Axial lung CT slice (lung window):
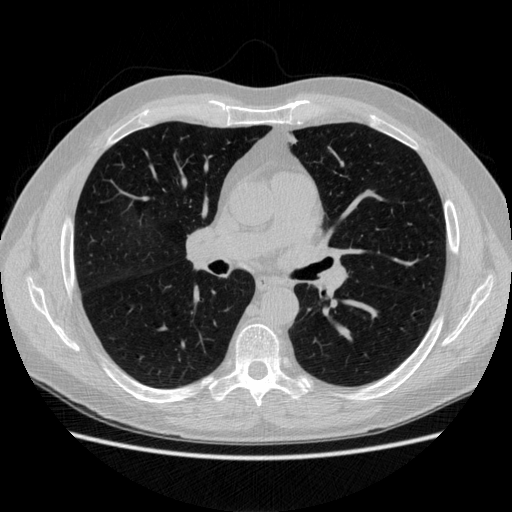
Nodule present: no